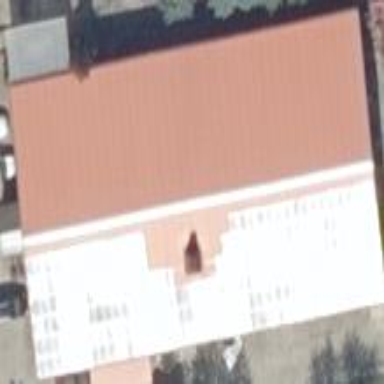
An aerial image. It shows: Building with gabled roof. The roof orientation is along the structure.